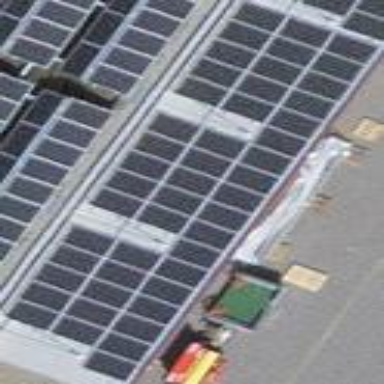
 consisting of solar photovoltaic panels."